Field crop: tomato
Growth stage: 1
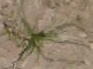
Species: cyperus